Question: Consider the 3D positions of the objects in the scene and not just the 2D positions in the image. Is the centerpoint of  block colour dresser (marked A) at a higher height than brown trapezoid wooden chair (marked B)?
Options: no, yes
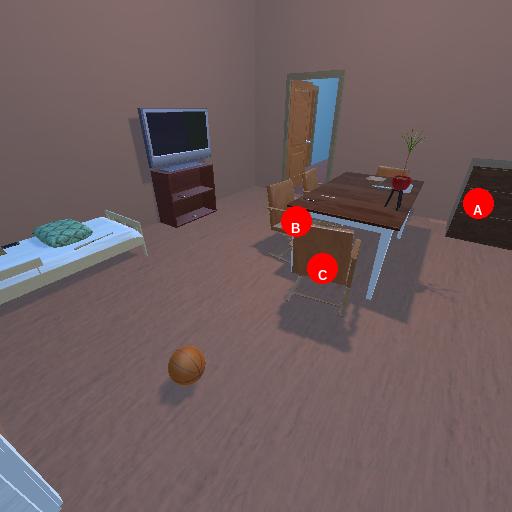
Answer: no